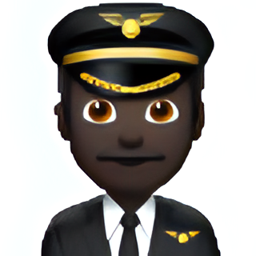
Name: male pilot type 6
Emoji: 👨🏿‍✈️
Group: People & Body
Sub-group: person-role